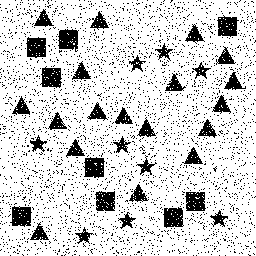
Squares: 9
Triangles: 18
Stars: 9
Total shapes: 36